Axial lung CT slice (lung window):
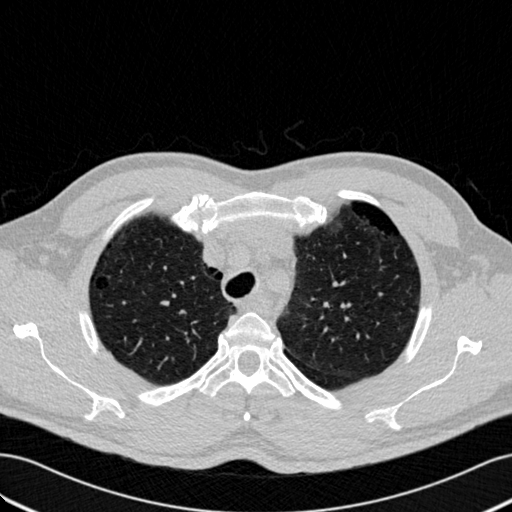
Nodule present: no